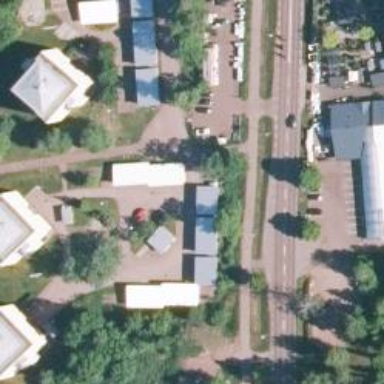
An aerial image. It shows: View of road.